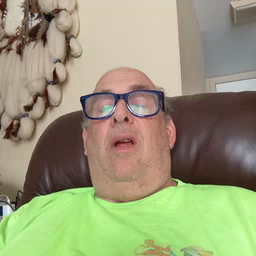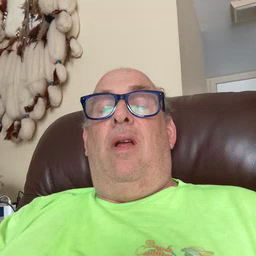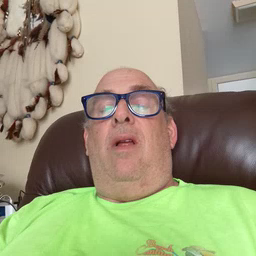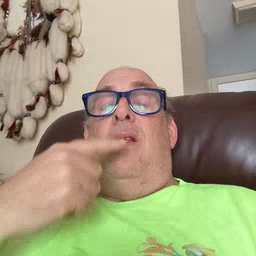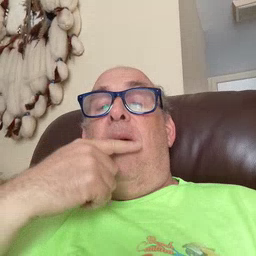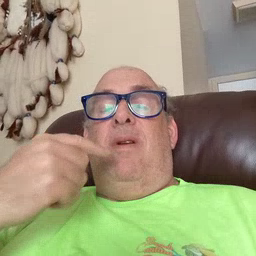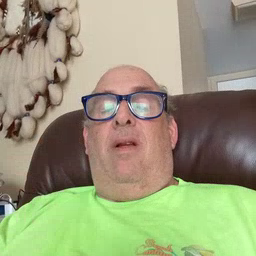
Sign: lips